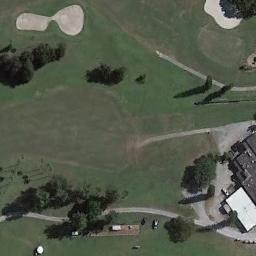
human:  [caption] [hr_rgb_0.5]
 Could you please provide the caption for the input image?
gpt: There are a few bunkers and a few paths on a large green lawn on the golf course with many trees and several buildings .

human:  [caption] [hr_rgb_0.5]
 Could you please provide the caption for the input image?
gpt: At the intersection of the three paths, There are two bunkers .

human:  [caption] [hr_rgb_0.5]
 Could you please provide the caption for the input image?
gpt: The golf course has some fairways, Roads, Barrier trees and sandpits and a house is also in the golf course .

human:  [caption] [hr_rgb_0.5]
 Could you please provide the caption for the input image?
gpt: There are many buildings beside the golf course .

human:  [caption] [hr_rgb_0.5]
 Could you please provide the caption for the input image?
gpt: There are some trees and a white building on the golf course .